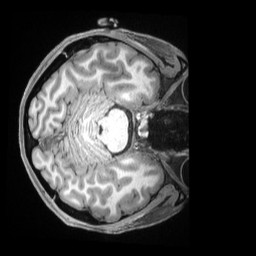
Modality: T1w
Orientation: axial
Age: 35
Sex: female
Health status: ill
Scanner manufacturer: siemens
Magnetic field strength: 3 T
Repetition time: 2.5 s
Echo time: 0.00181 s